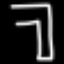
Label: pants